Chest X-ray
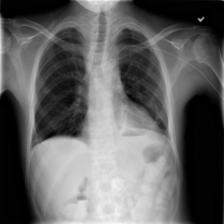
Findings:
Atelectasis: positive
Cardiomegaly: negative
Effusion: negative
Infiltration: negative
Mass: negative
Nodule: negative
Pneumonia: negative
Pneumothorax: negative
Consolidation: positive
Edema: negative
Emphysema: negative
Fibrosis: negative
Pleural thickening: negative
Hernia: negative